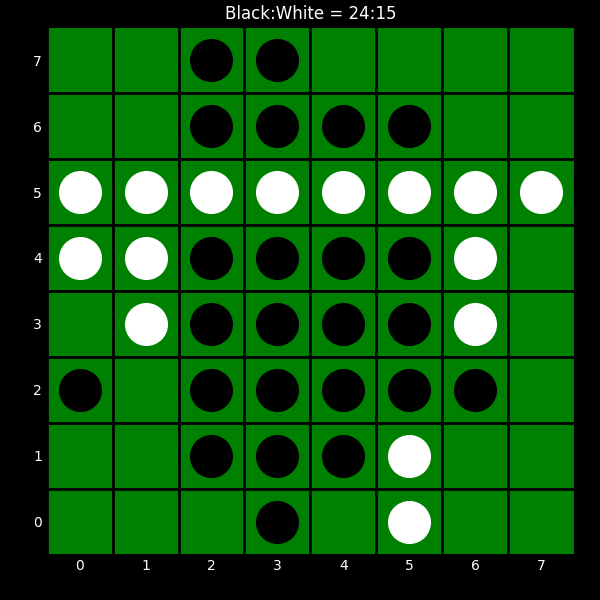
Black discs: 24
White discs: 15